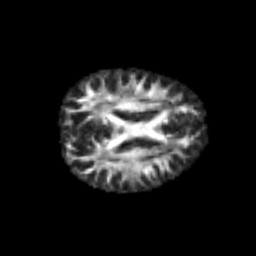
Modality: FA
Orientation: axial
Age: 25
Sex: male
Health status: healthy